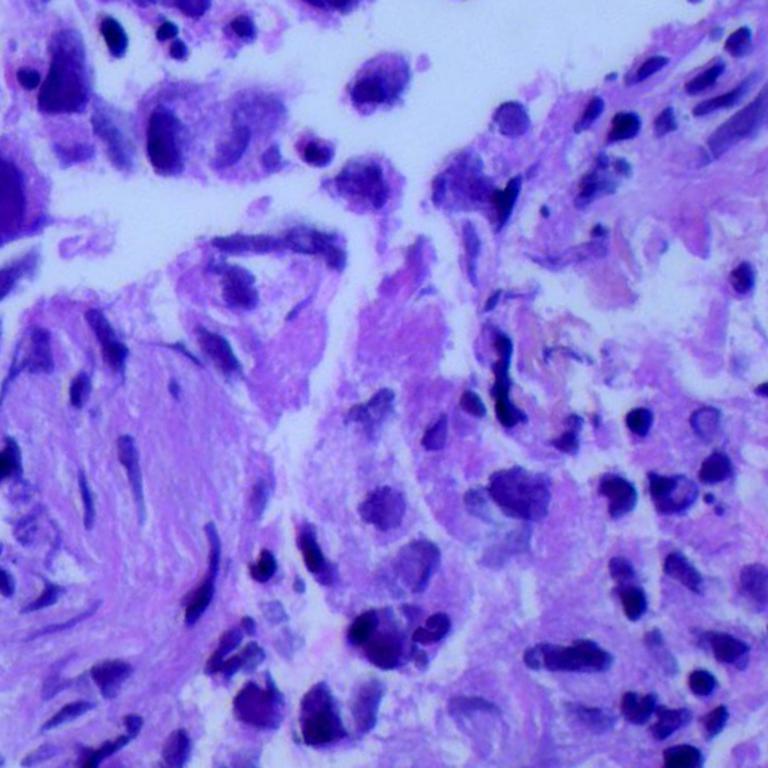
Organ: lung
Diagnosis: adenocarcinomas